Question: In my application, I want to have a different background to the item which is selected in the 'ListView'. In fact I don't have a plain ListView, its 'ListFragment' out of which I am getting my ListView through 'getListView()' method. I applied the selector programmatically like:
'''
ListView listview = getListView();
listview.setSelector(R.drawable.tablet_settings_list_selector);
'''
And the list selector xml is like,
'''
<?xml version="1.0" encoding="utf-8"?>
<selector xmlns:android="http://schemas.android.com/apk/res/android">
<item android:state_pressed="false" android:state_focused="false"
android:drawable="@drawable/tablet_menu_panel" />
<item android:state_pressed="true" android:state_focused="true"
android:drawable="@drawable/tablet_menu_panel_ontap" />
<item android:state_activated="true"
android:drawable="@drawable/tablet_selected_menu" />
</selector>
'''
This is how my list should look like:

As you can see, the to it. So how can I achieve this?
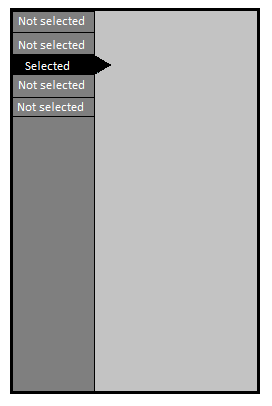
Answer: Finally I made a conclusion that you can not set an item selected for ever in a 'ListView' or 'ListFragment'. So for that, I wrote my custom BaseAdapter and solved my problem :)
For people facing similar issue, here is my BaseAdapter, focus on the method.
'''
public class ListFragmentListAdapter extends BaseAdapter {
String[] items;
Context _context = null;
private TabletFragment _tabletFragmentChild;
public ListFragmentListAdapter(Context context, TabletFragment tabletFragmentChild, String[] items) {
this.items = items;
this._context = context;
this._tabletFragmentChild = tabletFragmentChild;
}
//---------------------MOST IMPORTATNT PART----------------------
@Override
public View getView(int position, View convertView, ViewGroup parent) {
if (convertView == null) {
convertView = LayoutInflater.from(_context).inflate(R.layout.tablet_listfragment_list_item, null);
}
TextView textview = (TextView) convertView.findViewById(R.id.tv_listfragment_list_item);
textview.setText(items[position]);
convertView.setBackgroundDrawable(null);
textview.setTextColor(_context.getResources().getColor(R.color.white));
if(position == _tabletFragmentChild.getSelectedItemIndex()){
convertView.setBackgroundResource(R.drawable.tablet_selected1_menu);
textview.setTextColor(Color.BLACK);
}
return convertView;
}
//------------------------END OF IMP PART0------------------------
@Override
public long getItemId(int position) {
return position;
}
@Override
public Object getItem(int position) {
return items[position];
}
@Override
public int getCount() {
if (items == null)
return 0;
return items.length;
}
}
'''